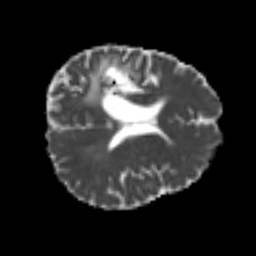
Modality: MD
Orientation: axial
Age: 45
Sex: male
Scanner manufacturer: siemens
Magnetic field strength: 3 T
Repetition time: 4.999 s
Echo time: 0.07946 s